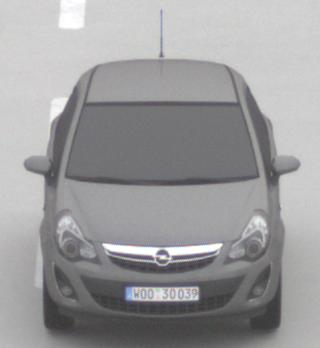
Make: Opel
Model: Corsa 1.2
Detailed model: Corsa (D)
Model produced from: 2011/01
Model produced until: 2014/08
Doors: 3
Color: gray
Road condition: dry road
Daytime: morning or afternoon
Contrast: low contrast